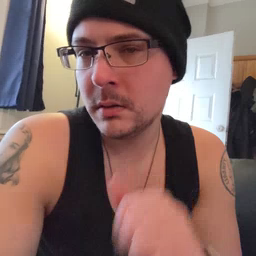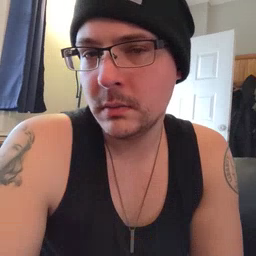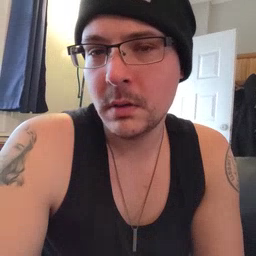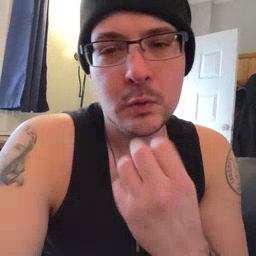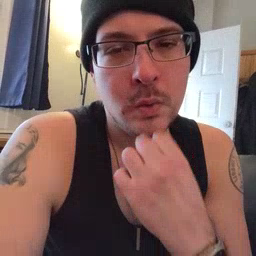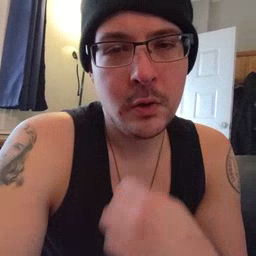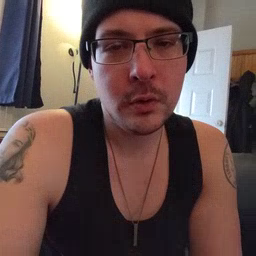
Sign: underwear